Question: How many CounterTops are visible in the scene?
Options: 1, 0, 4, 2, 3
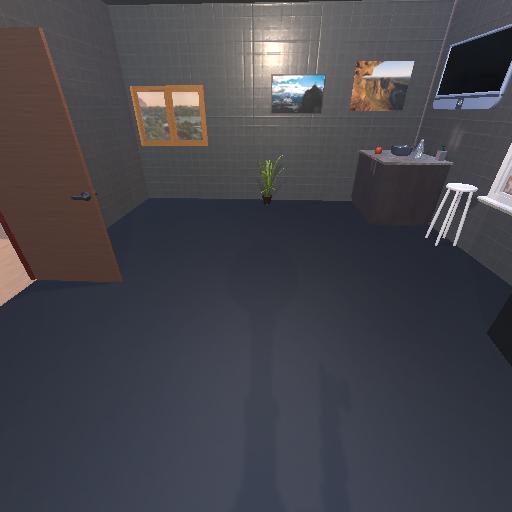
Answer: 1